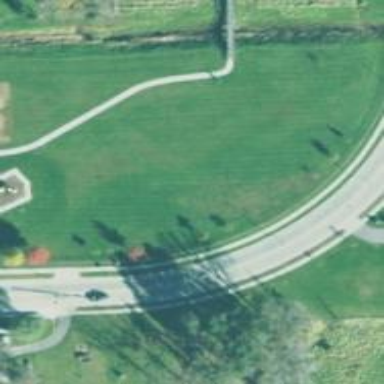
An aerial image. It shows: Path.